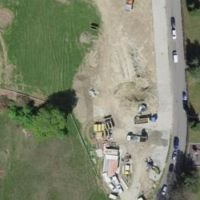
EUNIS habitat code: 24
Species observed at this site:
Ficaria verna